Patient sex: F
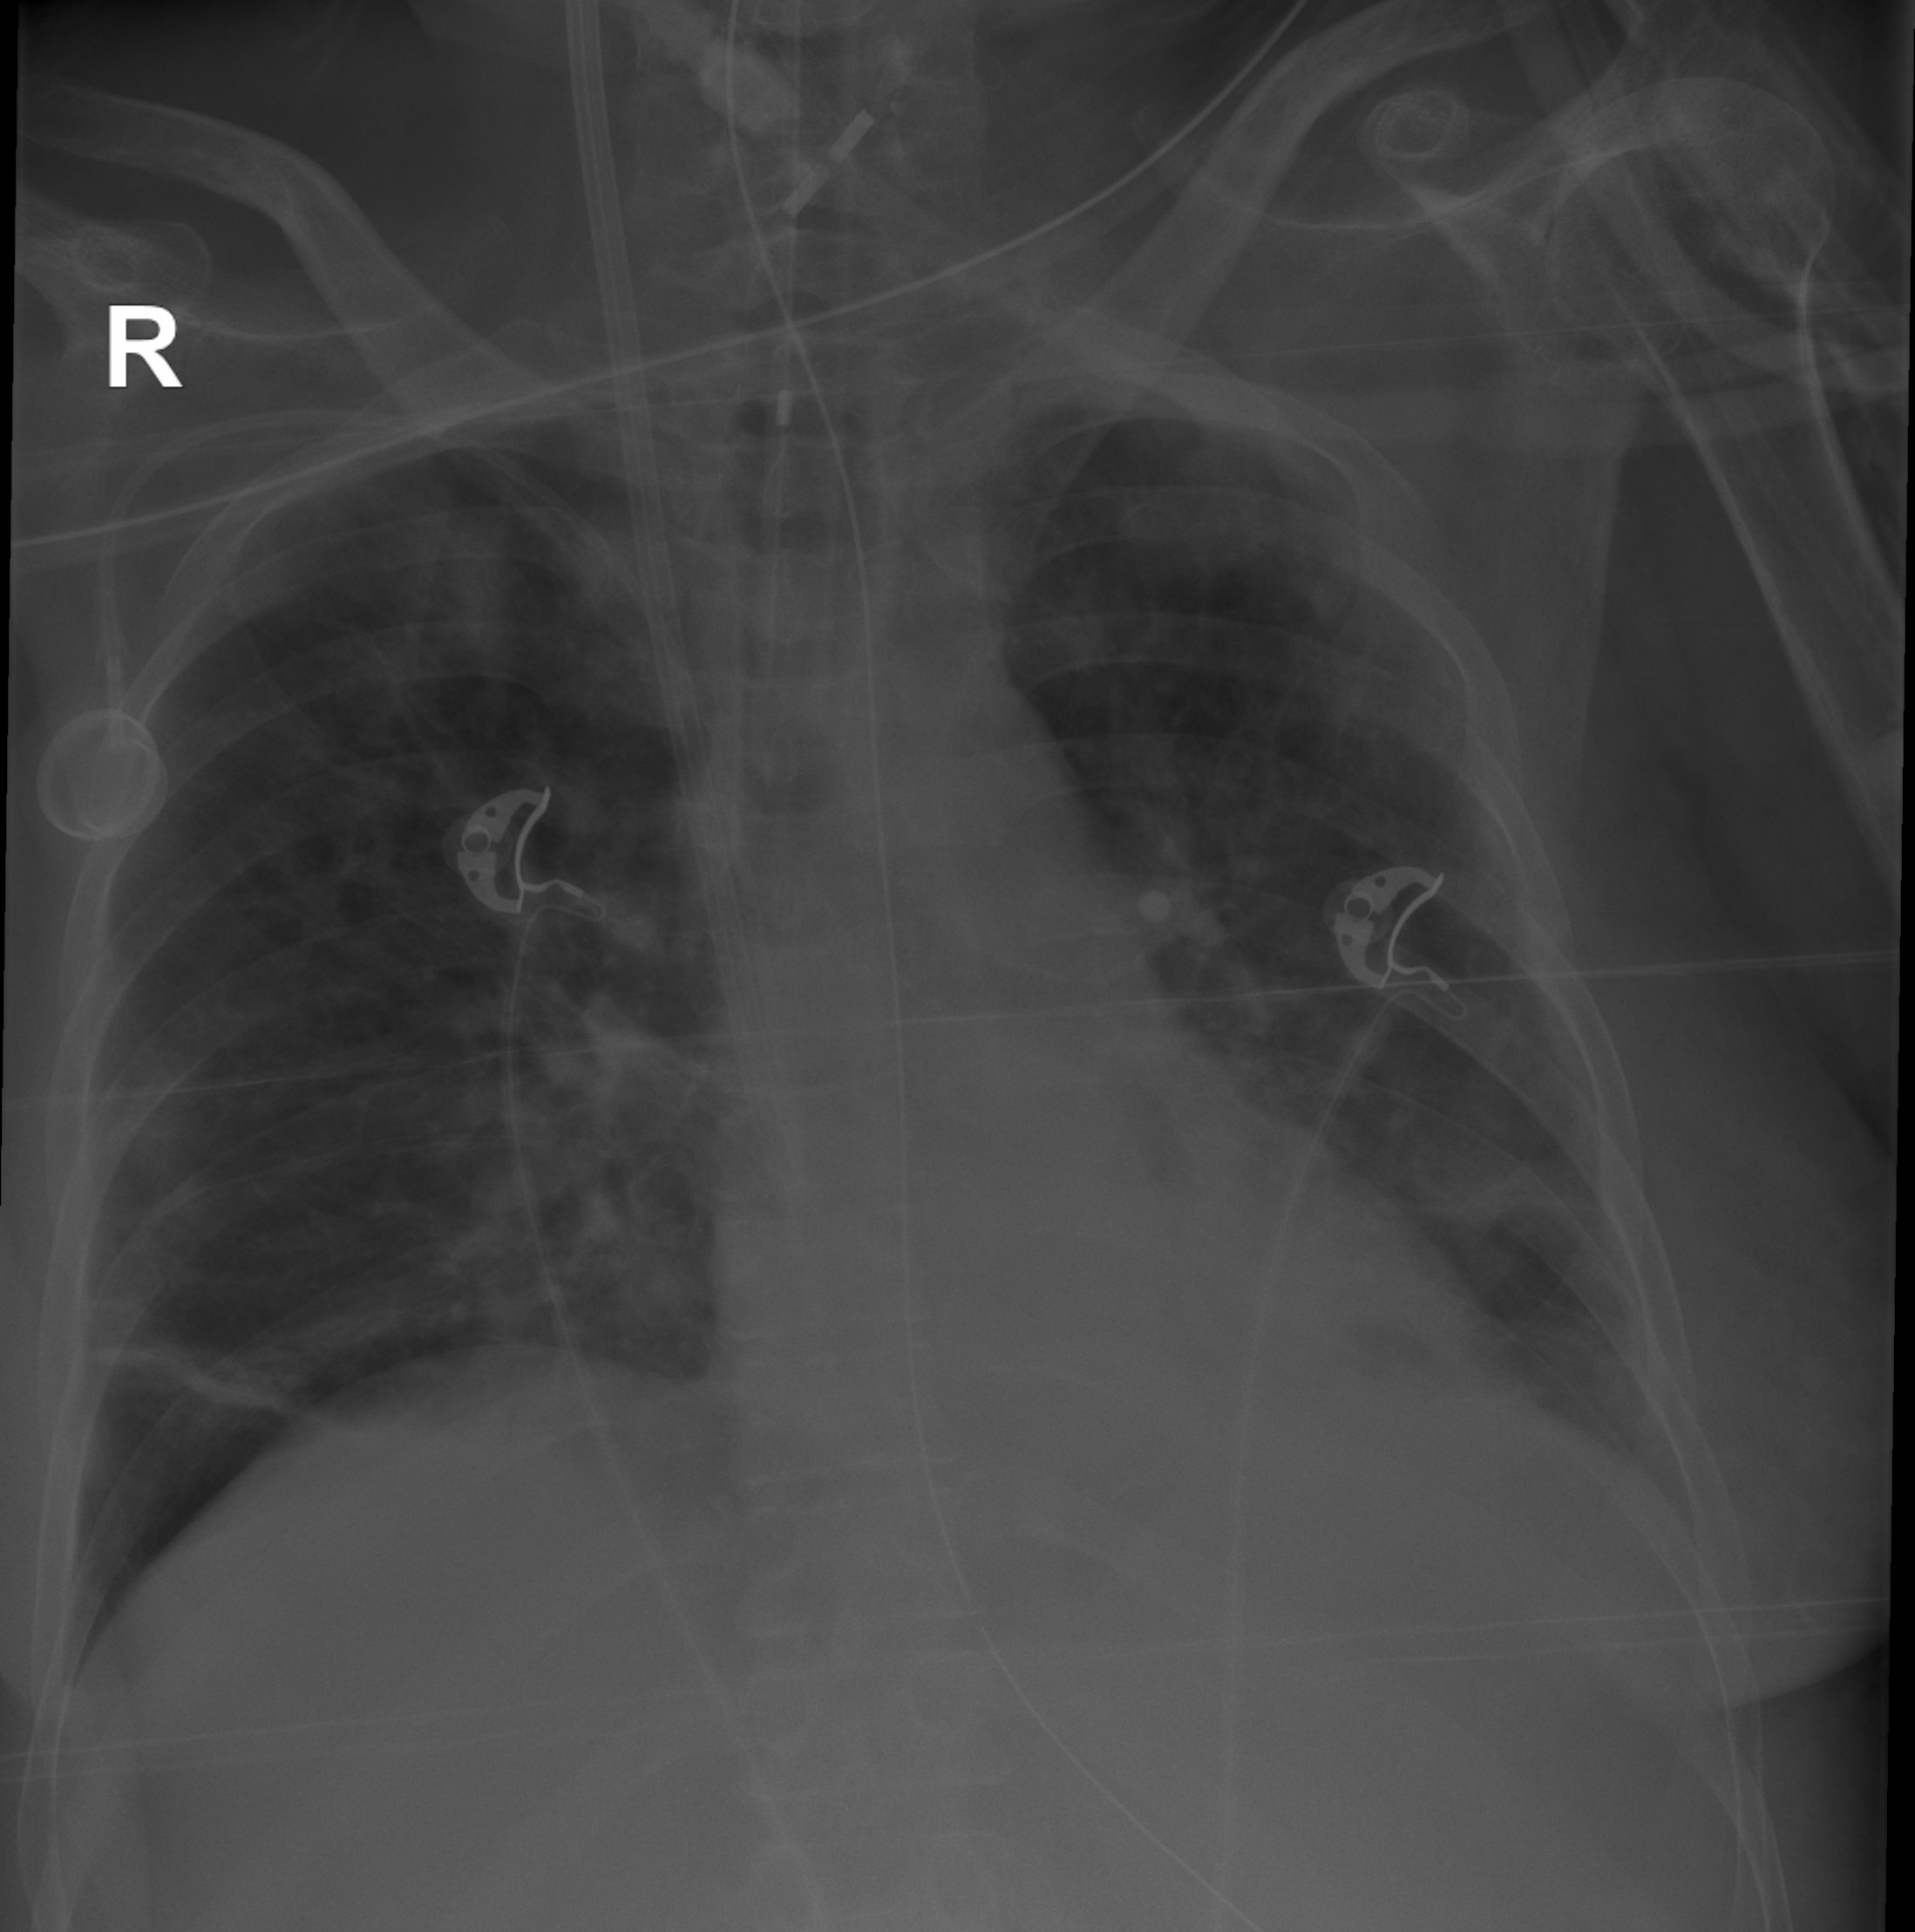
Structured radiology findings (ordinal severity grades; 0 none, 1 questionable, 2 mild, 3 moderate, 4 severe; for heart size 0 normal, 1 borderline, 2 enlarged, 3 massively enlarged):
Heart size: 0
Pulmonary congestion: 0
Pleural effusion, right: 0
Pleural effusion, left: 0
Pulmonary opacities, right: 2
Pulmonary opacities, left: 2
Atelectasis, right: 2
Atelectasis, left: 2